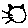
Label: cat